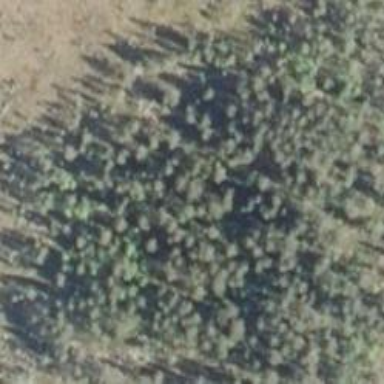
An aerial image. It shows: Woodland with needle-leaved trees.